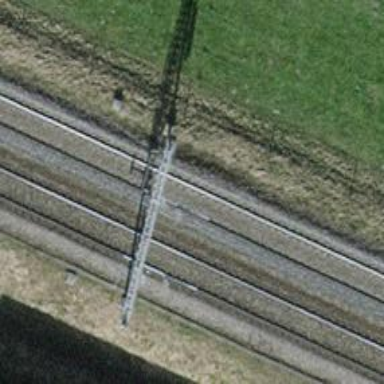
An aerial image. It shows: Railway milestone.